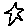
Label: star